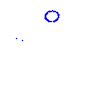
Particle: proton